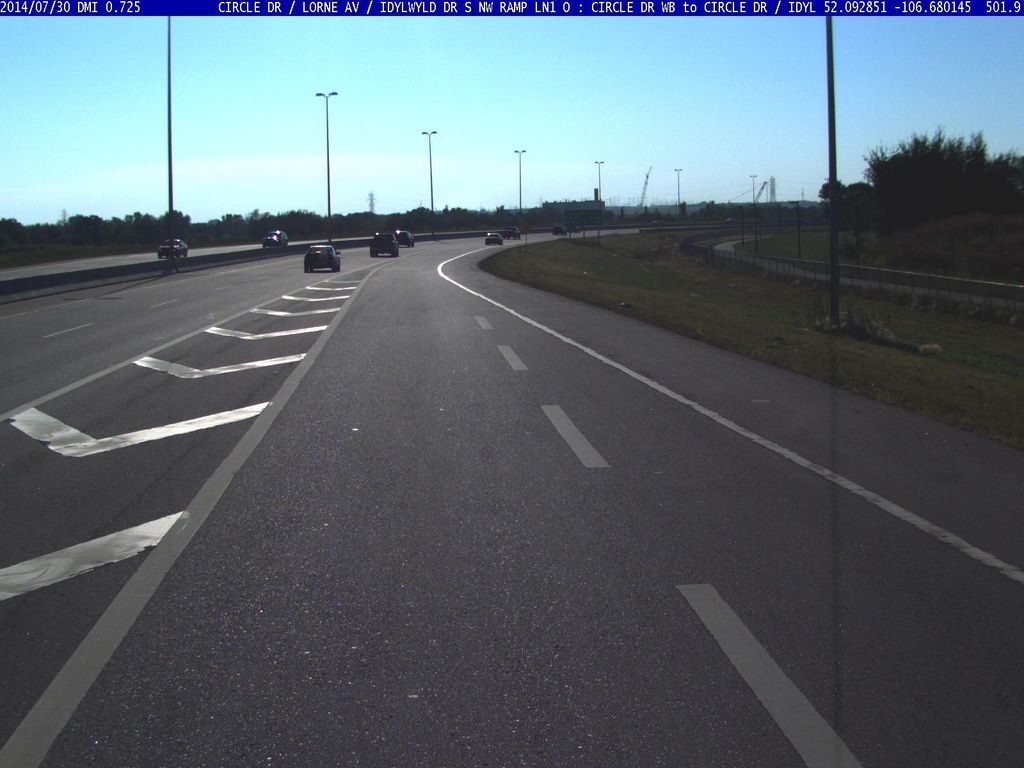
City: saskatoon